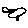
Label: bird